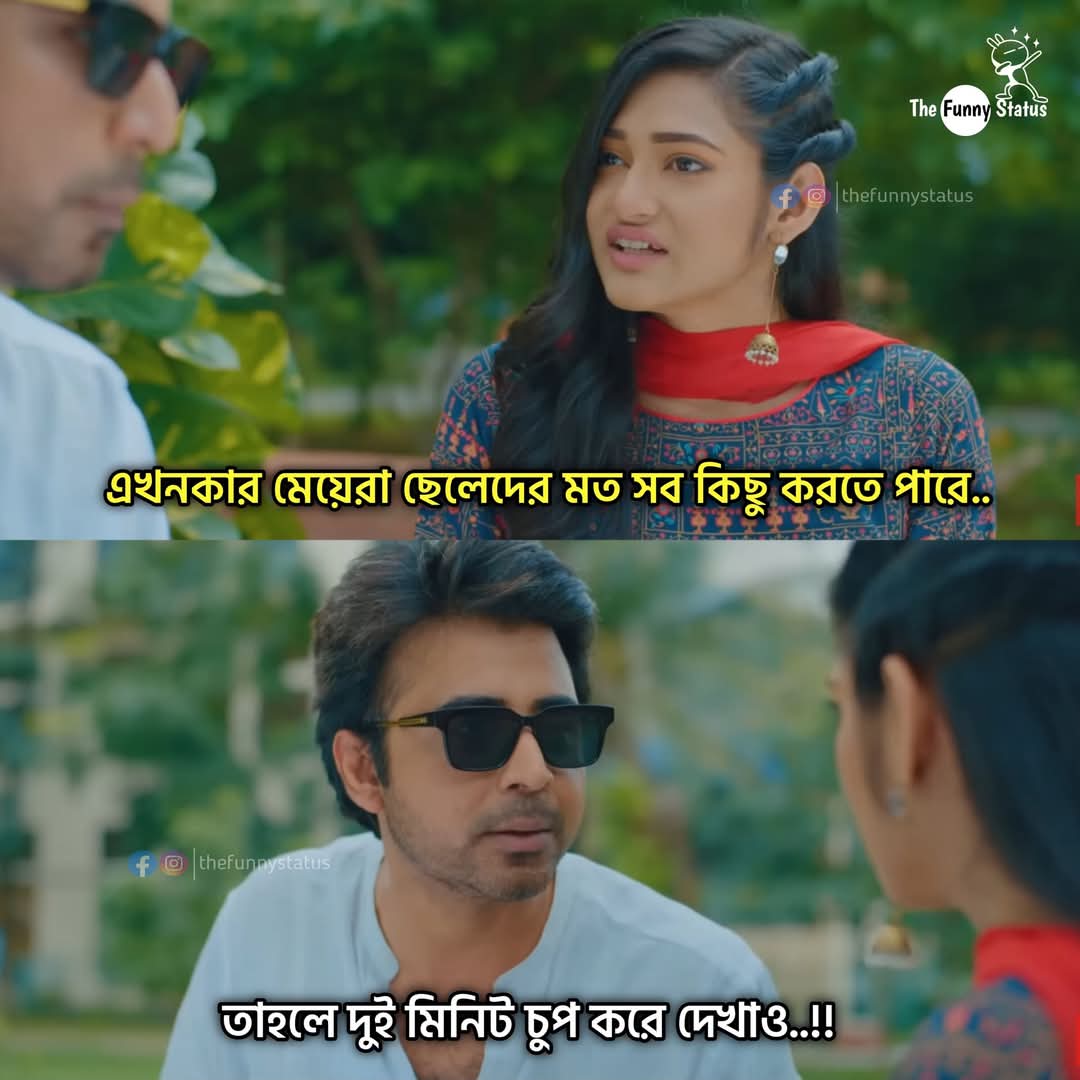
Text: এখনকার মেয়েরা ছেলেদের মত সব কিছু করতে পারে..
তাহলে দুই মিনিট চুপ করে দেখাও..!!
Label: Non Hate